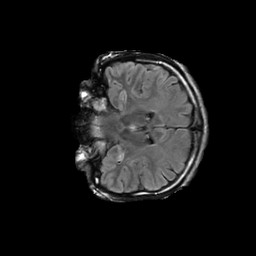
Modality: FLAIR
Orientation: coronal
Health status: ill
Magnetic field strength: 3 T